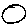
Label: circle